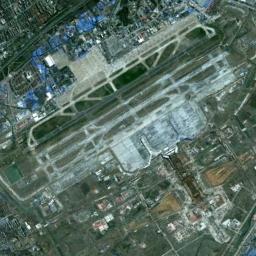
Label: airport